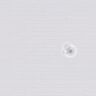
Metastatic tissue present: no